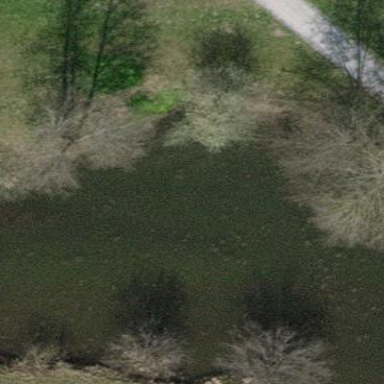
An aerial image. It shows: Pond with natural water.